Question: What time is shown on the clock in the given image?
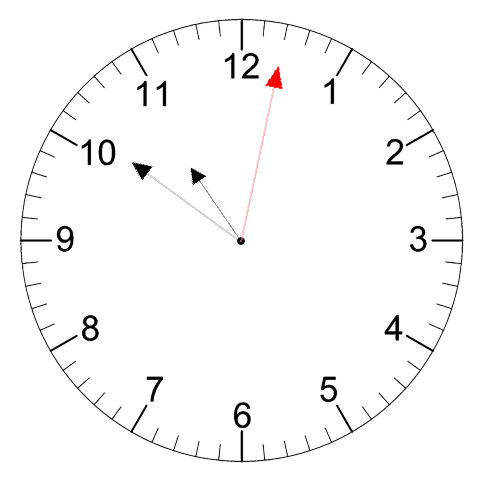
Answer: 10:51:02